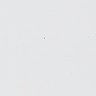
Metastatic tissue present: no